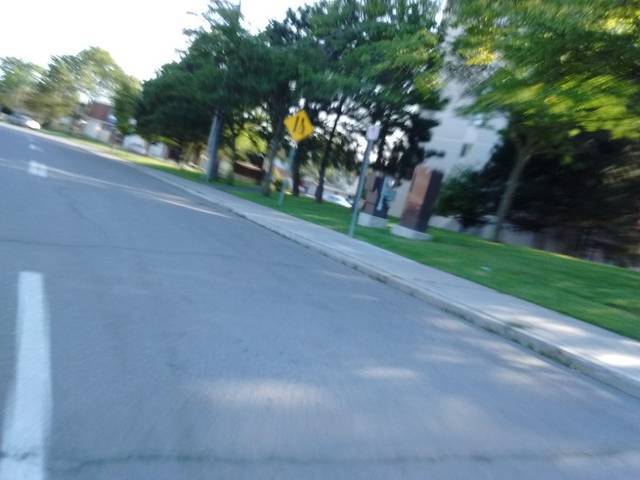
Region: Canada
Coordinates: 45.447, -75.625